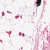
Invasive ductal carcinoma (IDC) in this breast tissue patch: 0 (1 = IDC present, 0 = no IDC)